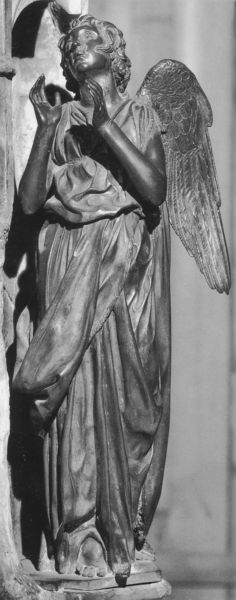
Titel: Figuren des Taufbrunnens
Künstler: Donatello
Standort: Siena, Baptisterium (EU - I - Toskana)
Schlagwörter: dunkel, flügel, fuß, kopf, frau, grau, holz, kleid, schwarz, blick, arme, falten, federn, haupt, sockel, stehen, stein, hände, kirche, figur, gewand, haare, stehend, locken, engel, skulptur, statue, füße, glanz, plastik, foto, barfuß, beten, gebet, photo, leid, toga, flehen, erhoben, bitte, ohnmacht, bitten, standbild, mamor, statur, gnade, himmelwärts, erhörung, fkügel, h#nde, erhöhrung